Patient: sex M, age 47
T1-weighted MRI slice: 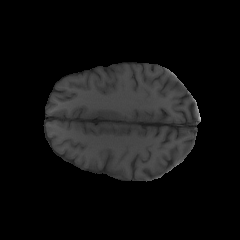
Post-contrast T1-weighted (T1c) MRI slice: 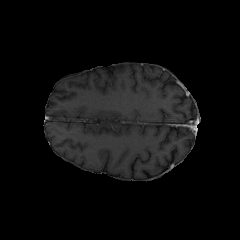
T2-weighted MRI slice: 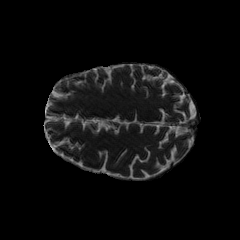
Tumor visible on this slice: no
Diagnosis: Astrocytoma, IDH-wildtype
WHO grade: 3